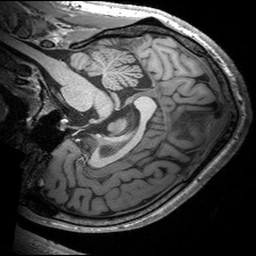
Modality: T1w
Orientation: sagittal
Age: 24
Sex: male
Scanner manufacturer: siemens
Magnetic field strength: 3 T
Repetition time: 2.53 s
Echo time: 0.00299 s